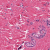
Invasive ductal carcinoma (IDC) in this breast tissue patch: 0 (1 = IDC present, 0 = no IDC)